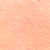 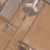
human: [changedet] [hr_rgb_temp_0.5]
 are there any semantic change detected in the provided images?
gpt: Some roads appeared in the desert.